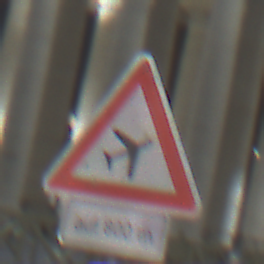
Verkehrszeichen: FlugbetriebLinks
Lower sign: LaengeEinerStrecke5
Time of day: Night
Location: Outdoor (Urban)
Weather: PartlyCloudy
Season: NotSpecified
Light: Artificial